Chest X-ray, AP view. Patient: 65 years old, sex M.
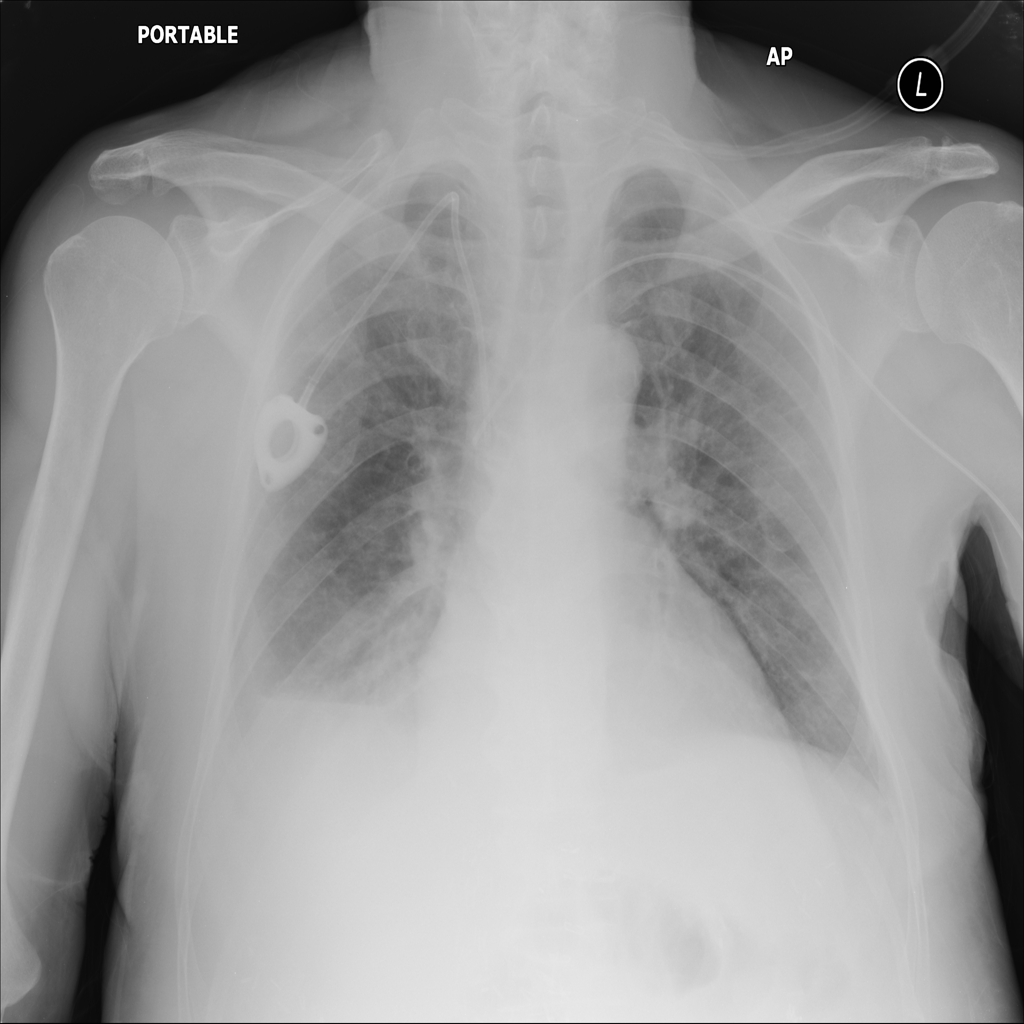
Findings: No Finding